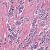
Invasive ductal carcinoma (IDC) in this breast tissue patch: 1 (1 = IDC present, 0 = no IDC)